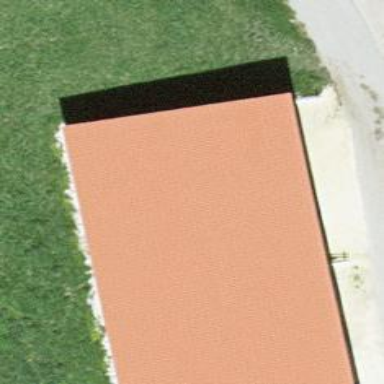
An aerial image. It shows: Farm auxiliary building.